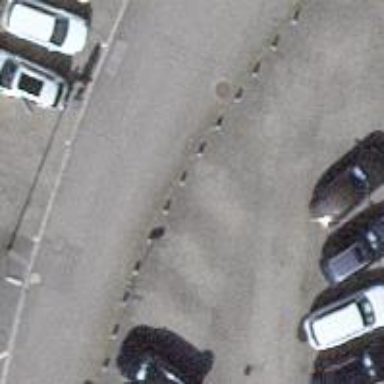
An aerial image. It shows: Bollard.